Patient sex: F
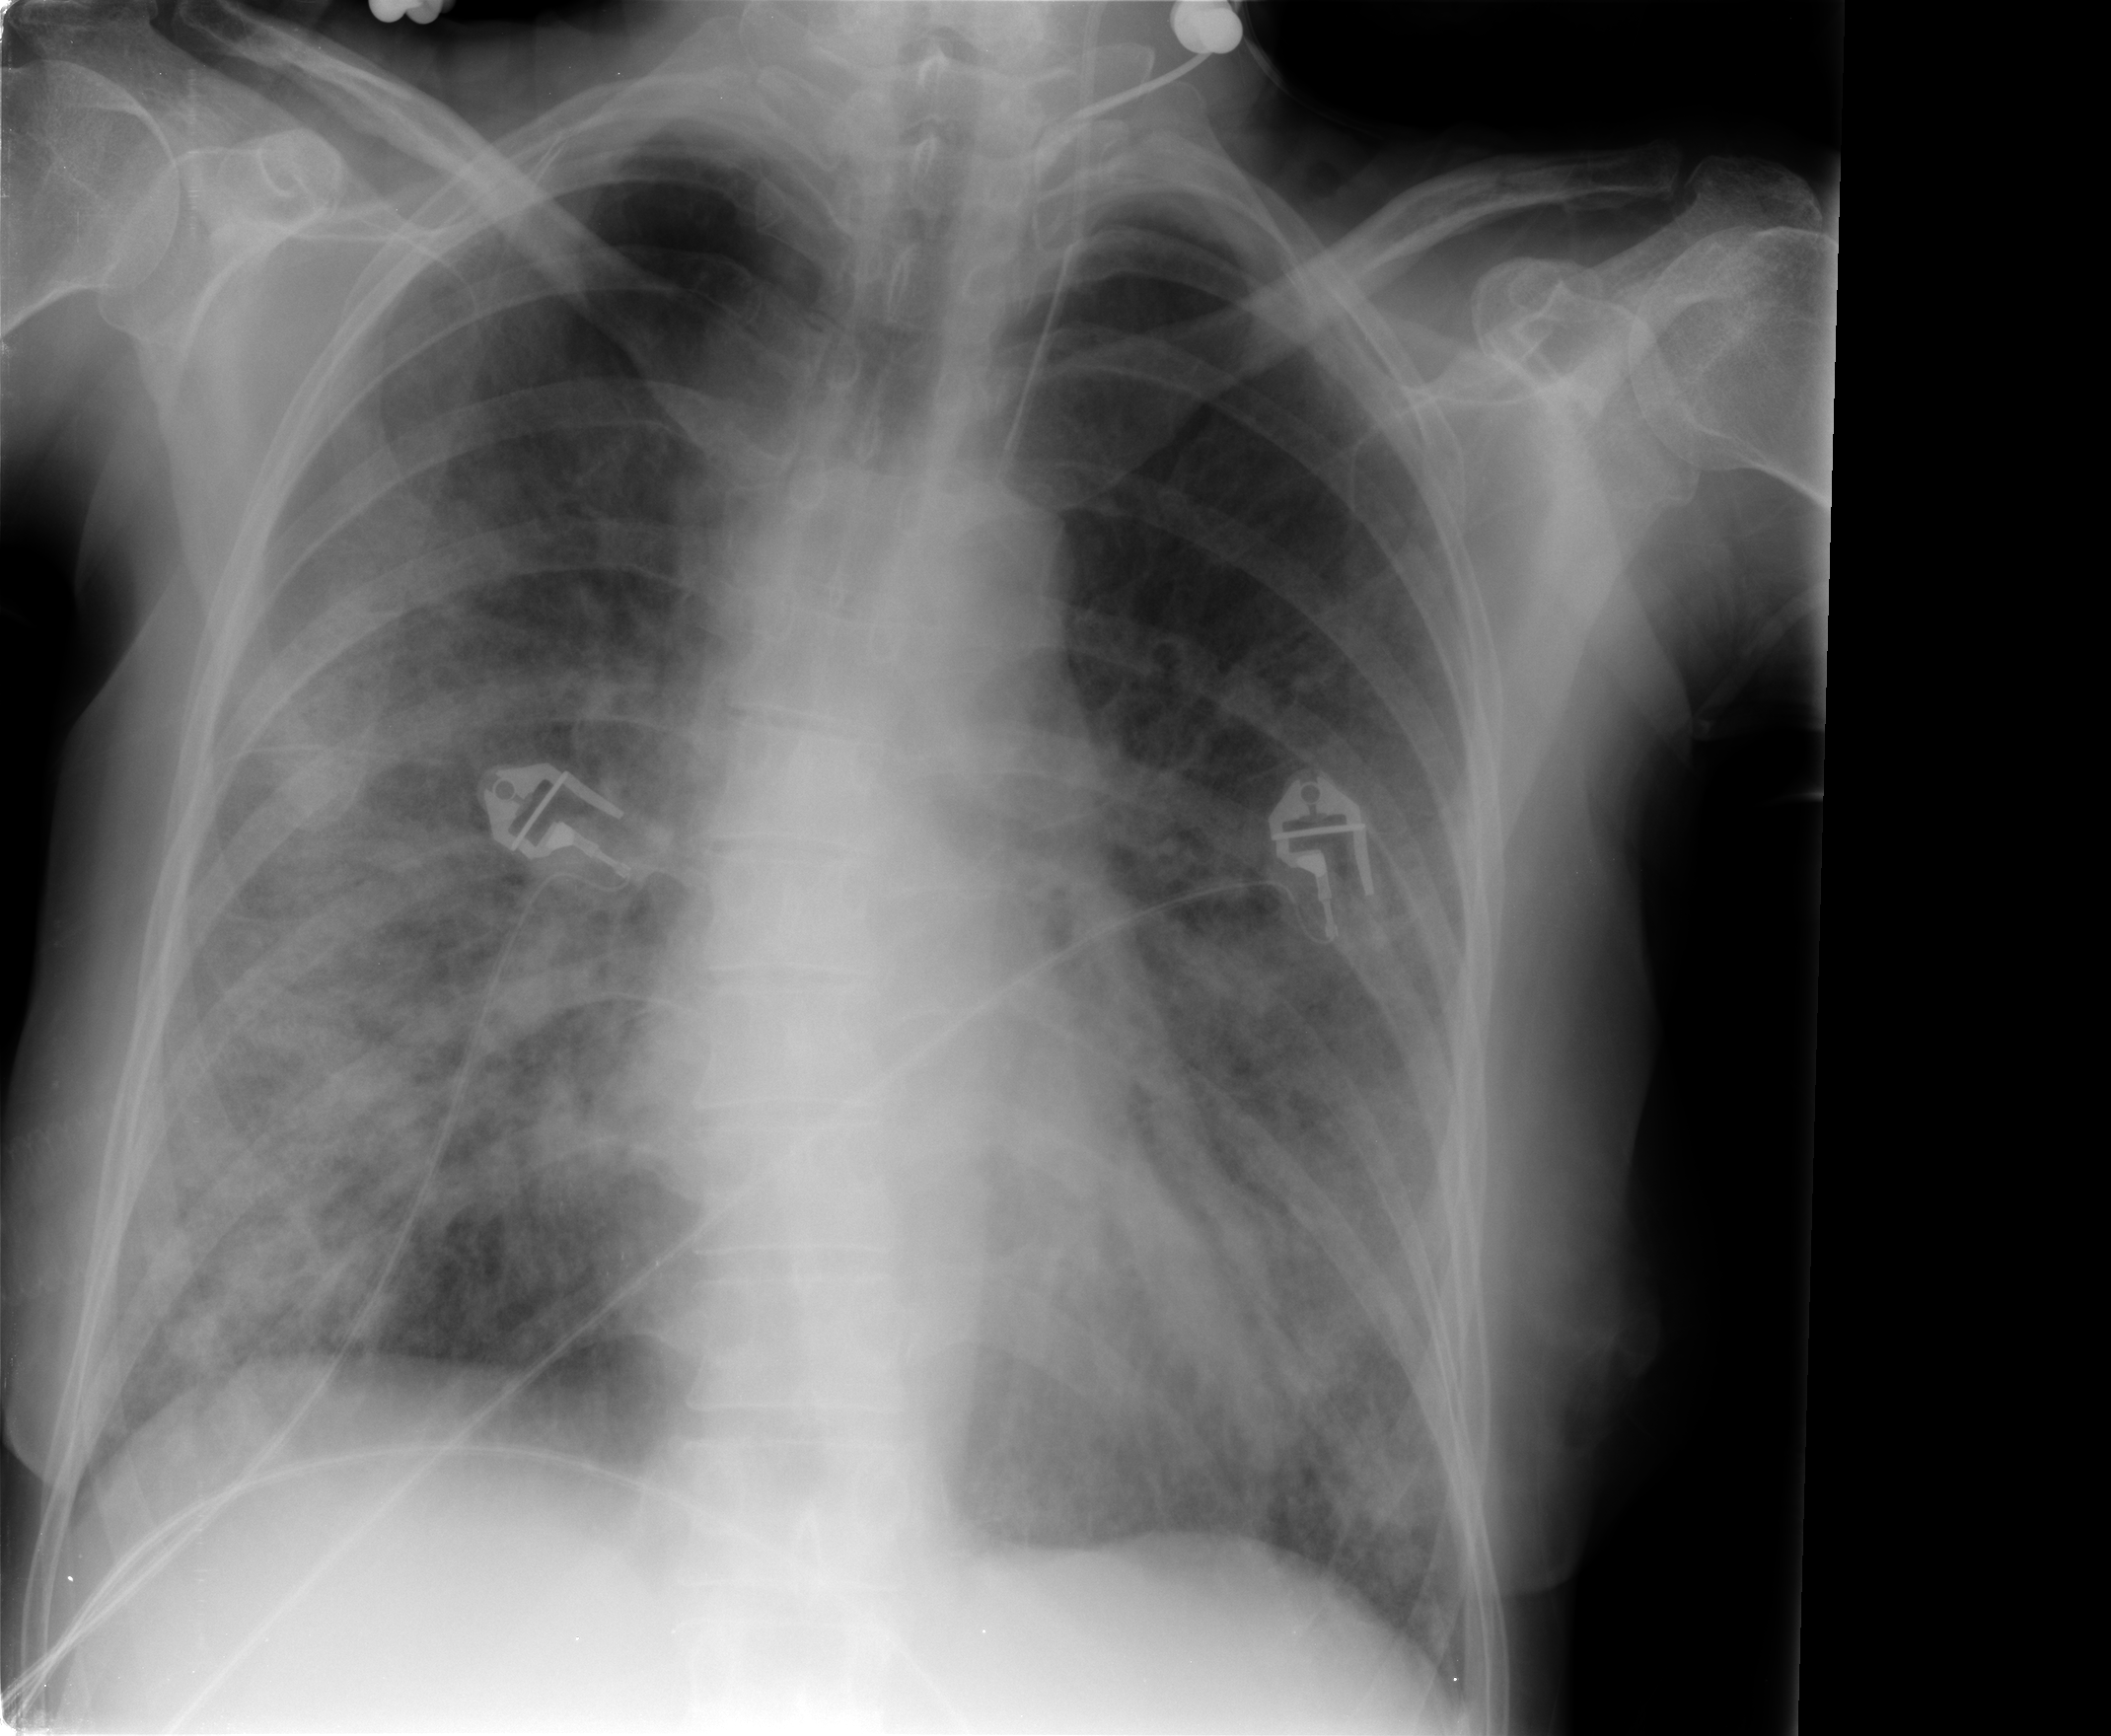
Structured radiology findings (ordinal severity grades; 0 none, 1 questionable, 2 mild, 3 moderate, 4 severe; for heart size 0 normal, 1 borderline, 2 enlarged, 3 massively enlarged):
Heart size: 0
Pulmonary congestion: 2
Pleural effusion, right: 0
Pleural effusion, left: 0
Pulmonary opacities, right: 3
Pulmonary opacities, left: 3
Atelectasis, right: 2
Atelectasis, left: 2